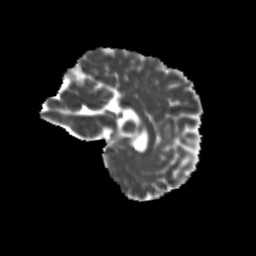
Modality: MD
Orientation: sagittal
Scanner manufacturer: siemens
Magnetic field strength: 3 T
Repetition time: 9.2 s
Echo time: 0.084 s